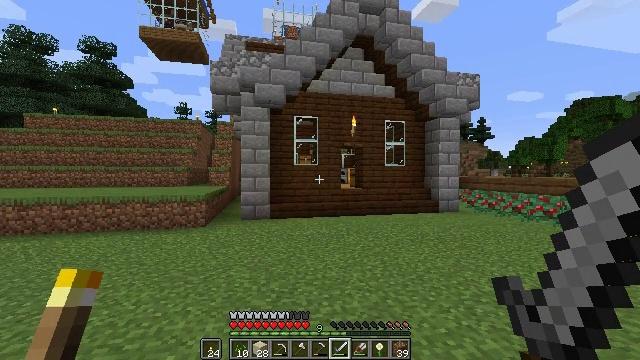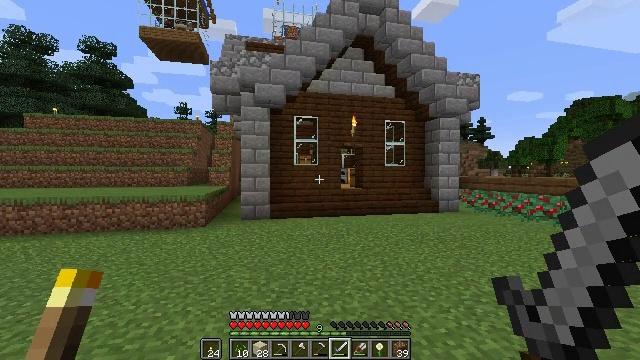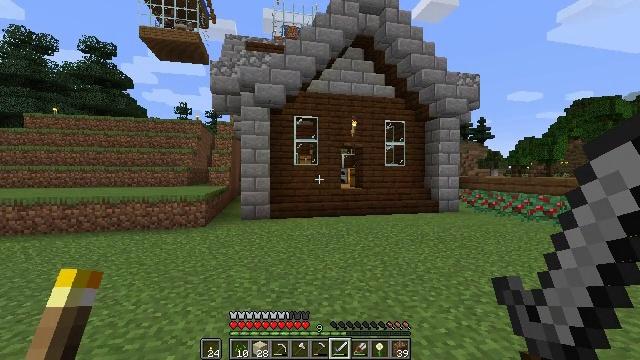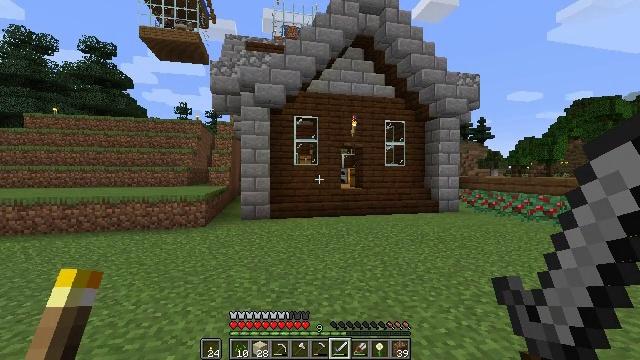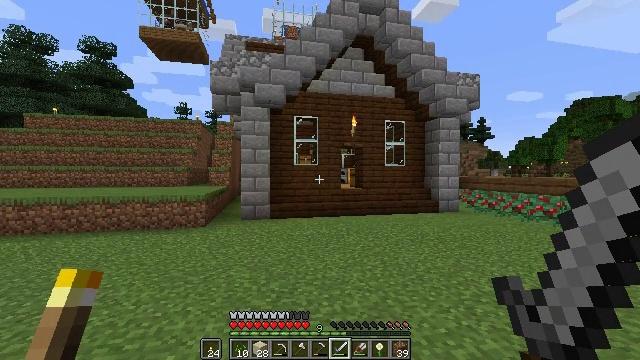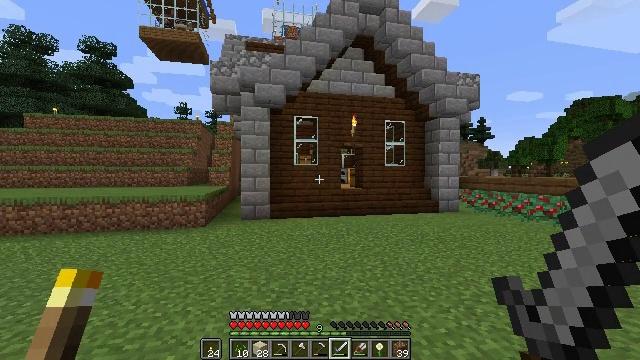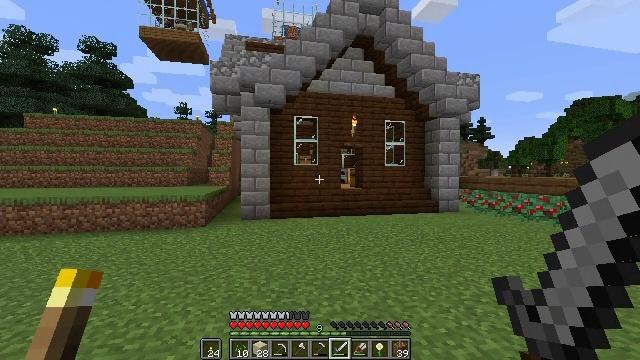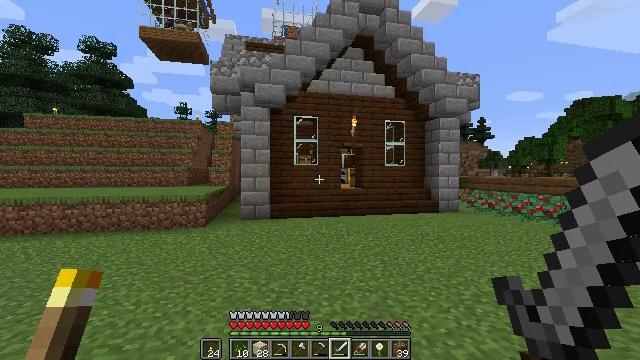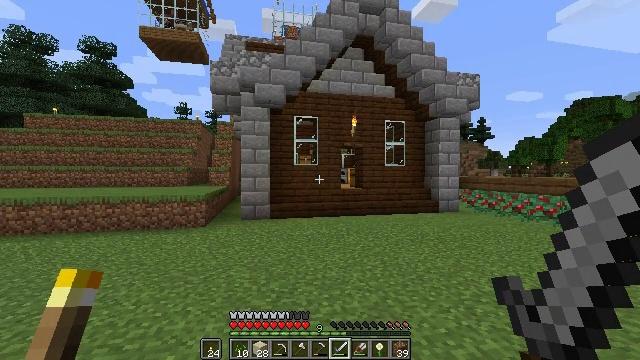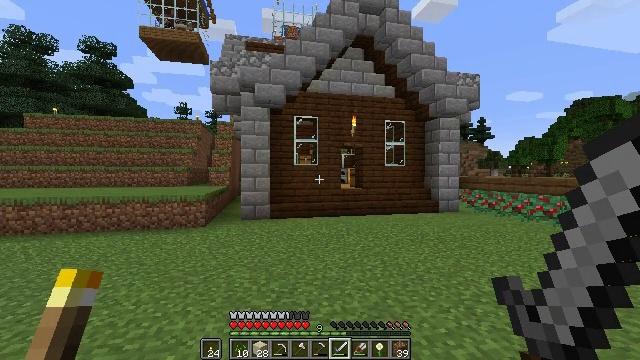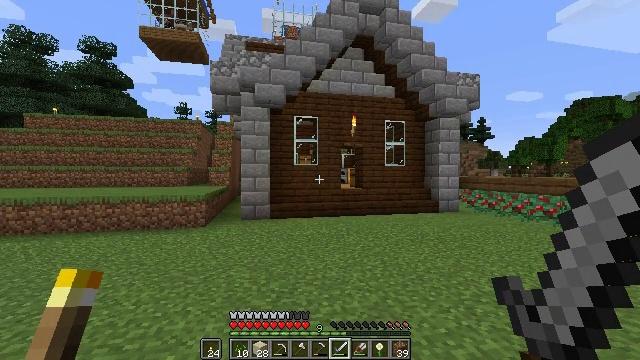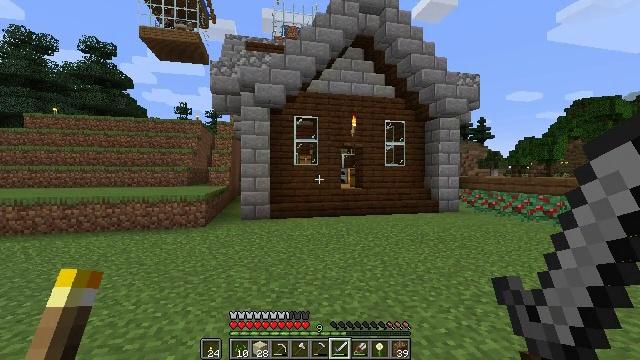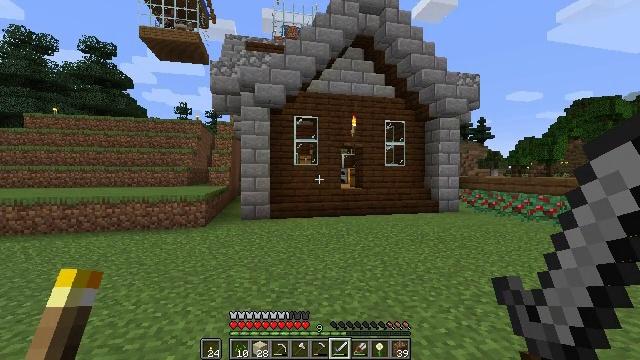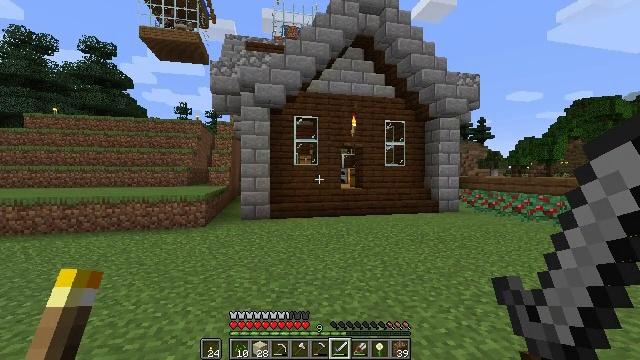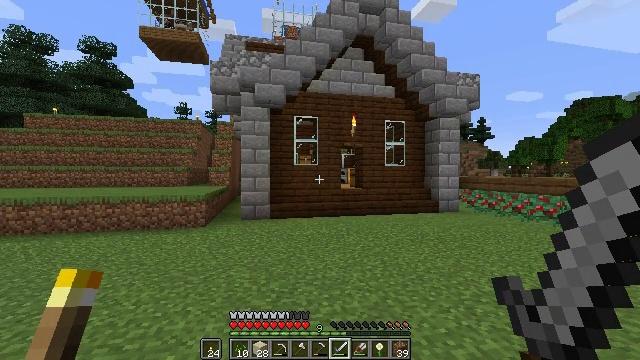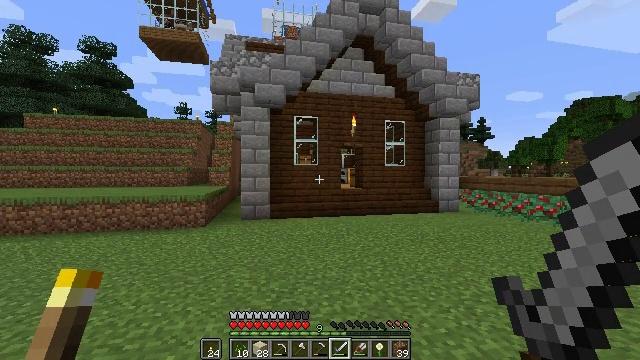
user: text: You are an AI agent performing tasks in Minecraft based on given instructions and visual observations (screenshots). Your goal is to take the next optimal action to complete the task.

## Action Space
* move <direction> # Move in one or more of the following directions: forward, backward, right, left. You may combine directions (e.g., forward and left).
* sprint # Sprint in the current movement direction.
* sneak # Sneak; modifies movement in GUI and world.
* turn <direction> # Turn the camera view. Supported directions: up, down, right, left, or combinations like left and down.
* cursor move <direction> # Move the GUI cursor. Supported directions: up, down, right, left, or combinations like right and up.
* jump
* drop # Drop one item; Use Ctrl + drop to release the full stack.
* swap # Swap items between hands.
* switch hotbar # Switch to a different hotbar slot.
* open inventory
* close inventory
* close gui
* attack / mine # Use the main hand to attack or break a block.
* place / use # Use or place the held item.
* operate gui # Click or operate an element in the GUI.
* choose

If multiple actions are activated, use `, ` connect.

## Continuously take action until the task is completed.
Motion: motion action
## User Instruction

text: Mine sand by the water.
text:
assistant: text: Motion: no_op
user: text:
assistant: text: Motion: no_op
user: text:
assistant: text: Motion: no_op
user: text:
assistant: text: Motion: no_op
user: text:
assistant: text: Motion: no_op
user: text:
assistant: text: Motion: no_op
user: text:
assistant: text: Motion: no_op
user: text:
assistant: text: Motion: no_op
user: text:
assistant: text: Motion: no_op
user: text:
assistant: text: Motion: no_op
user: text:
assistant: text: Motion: no_op
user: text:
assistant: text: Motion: no_op
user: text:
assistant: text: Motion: no_op
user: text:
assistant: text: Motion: no_op
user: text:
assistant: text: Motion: no_op
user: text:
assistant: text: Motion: no_op
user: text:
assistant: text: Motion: no_op
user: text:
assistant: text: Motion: no_op
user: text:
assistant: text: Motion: no_op
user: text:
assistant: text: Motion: no_op
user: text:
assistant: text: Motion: no_op
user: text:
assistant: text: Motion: no_op
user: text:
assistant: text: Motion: no_op
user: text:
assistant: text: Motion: no_op
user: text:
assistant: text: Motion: no_op
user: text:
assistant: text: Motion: no_op
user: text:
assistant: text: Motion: no_op
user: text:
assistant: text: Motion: no_op
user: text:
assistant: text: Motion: no_op
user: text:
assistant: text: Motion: no_op